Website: walmart
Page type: customer-info-address
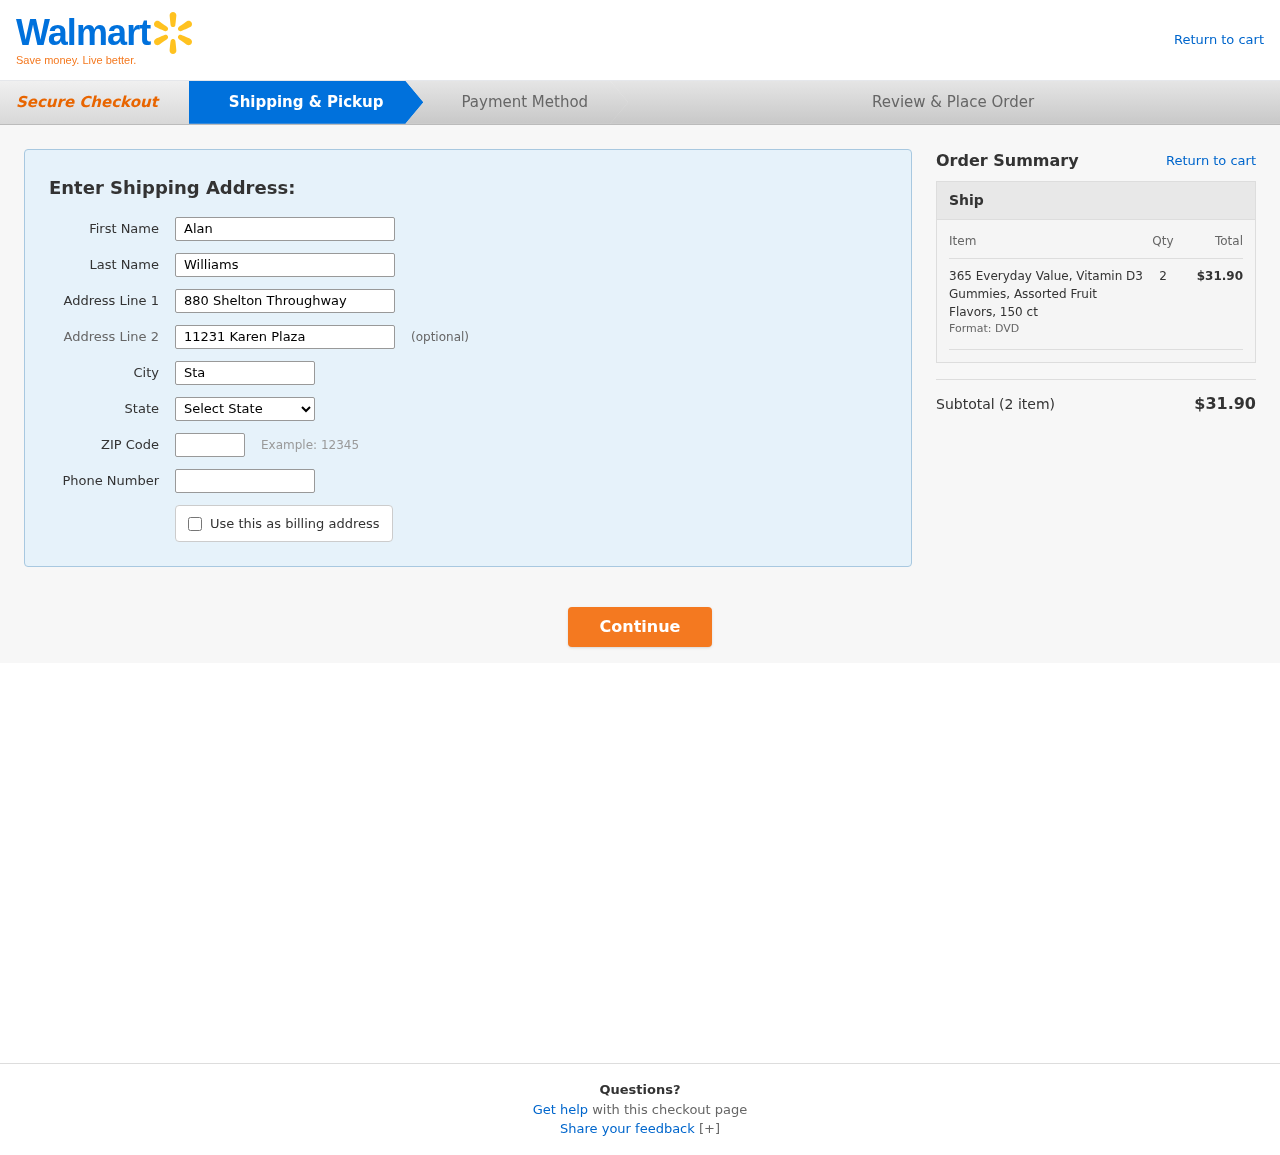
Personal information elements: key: PII_CITY
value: Stacyview
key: PII_FIRSTNAME
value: Alan
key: PII_LASTNAME
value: Williams
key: PII_PHONE
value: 2723188699
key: PII_POSTCODE
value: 76979
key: PII_STATE
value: Illinois
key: PII_STREET
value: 880 Shelton Throughway
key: PII_STREET2
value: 11231 Karen Plaza
Product elements: key: PRODUCT1_NAME
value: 365 Everyday Value, Vitamin D3 Gummies, Assorted Fruit Flavors, 150 ct
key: PRODUCT1_QUANTITY
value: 2
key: PRODUCT1_LINE_TOTAL
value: $31.90
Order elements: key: ORDER_NUM_ITEMS
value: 2
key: ORDER_SUBTOTAL
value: $31.90